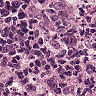
Metastatic tissue present: no